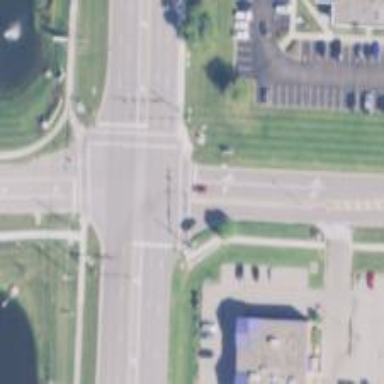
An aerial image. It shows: Marked road crossing.